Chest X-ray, PA view. Patient: 48 years old, sex F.
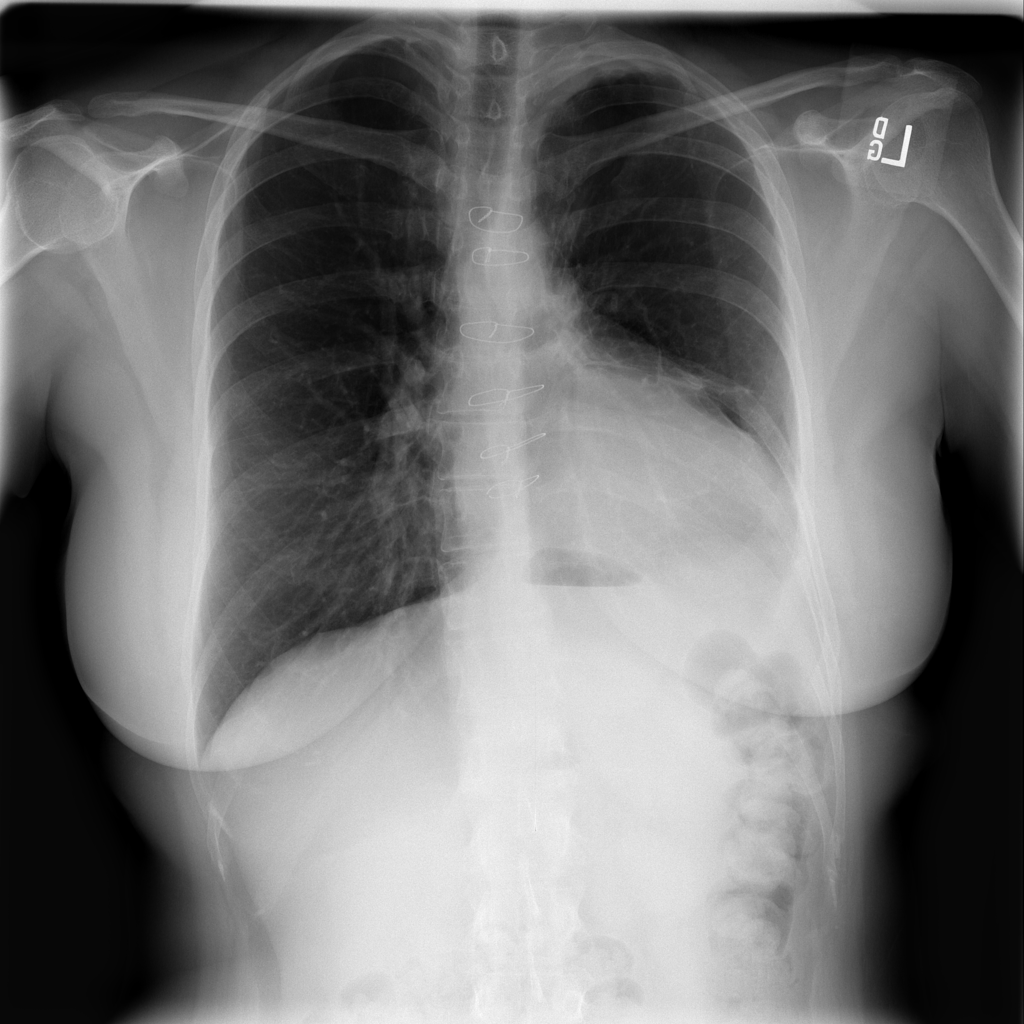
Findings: Atelectasis, Hernia